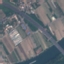
Land use / land cover class: Highway